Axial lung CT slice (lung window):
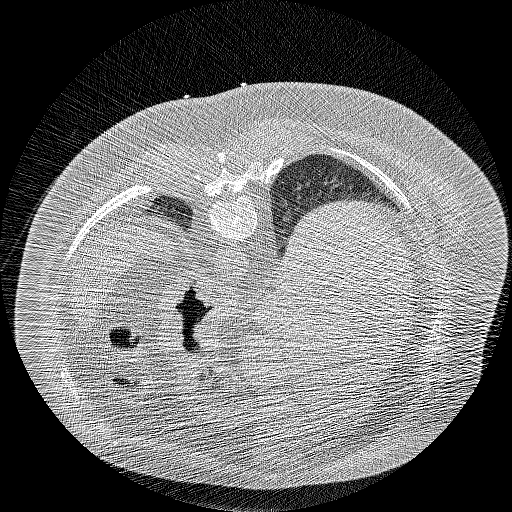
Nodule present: no